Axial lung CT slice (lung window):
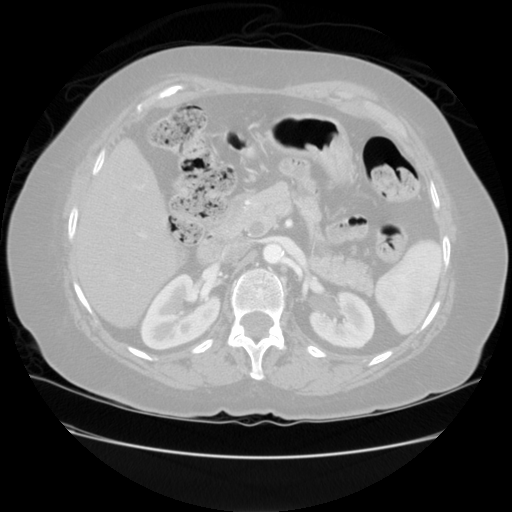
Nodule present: no